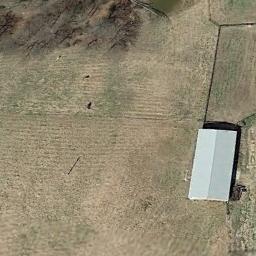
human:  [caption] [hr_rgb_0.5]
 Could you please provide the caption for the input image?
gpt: There is a  building in a sparse residential .

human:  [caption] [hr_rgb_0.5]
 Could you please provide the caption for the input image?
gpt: In a sparse residential area there is a white house surrounded by open spaces .

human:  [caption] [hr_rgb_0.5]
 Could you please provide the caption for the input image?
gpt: The sparse residential is on the bare land next to some trees .

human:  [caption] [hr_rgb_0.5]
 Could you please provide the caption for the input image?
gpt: There are blocks of residential areas between the jungles .

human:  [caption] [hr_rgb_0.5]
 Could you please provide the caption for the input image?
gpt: A sparse residential area with a white building .